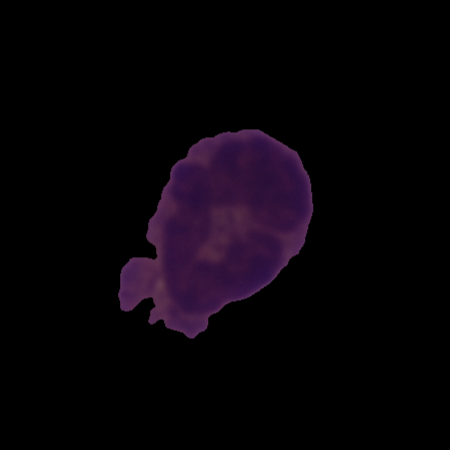
Label: healthy